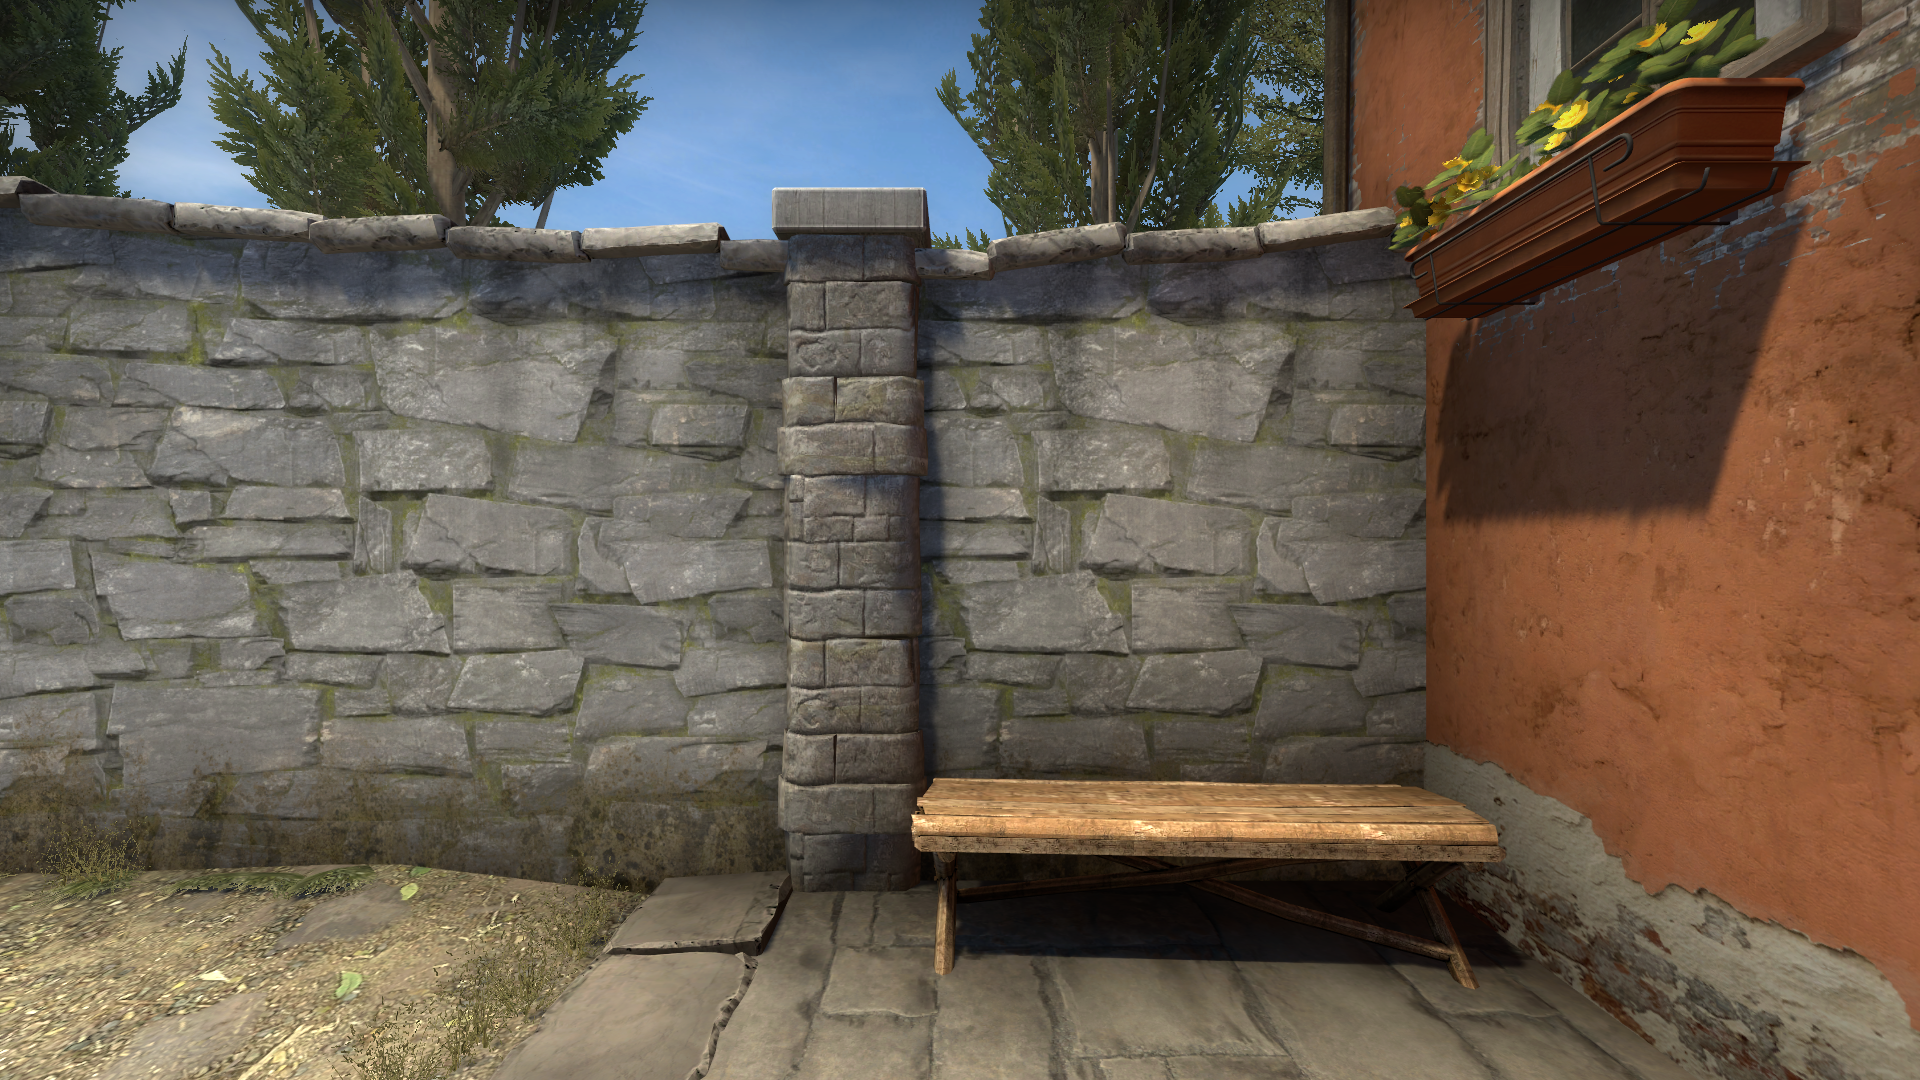
Map: de_inferno